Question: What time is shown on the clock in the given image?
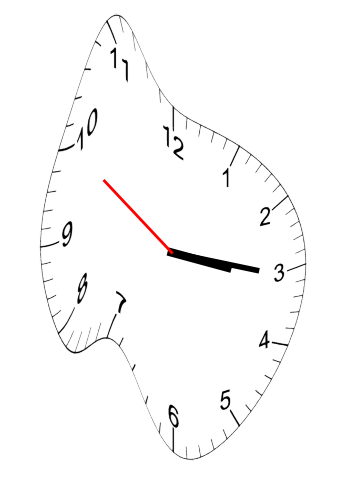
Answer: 03:15:50